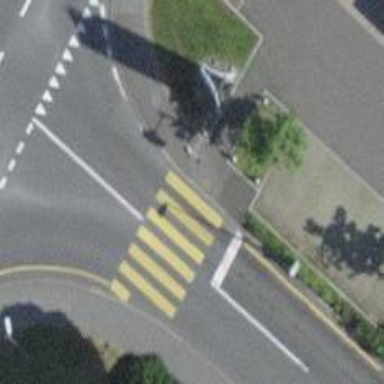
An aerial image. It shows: Pedestrian crossing with zebra markings on footway.